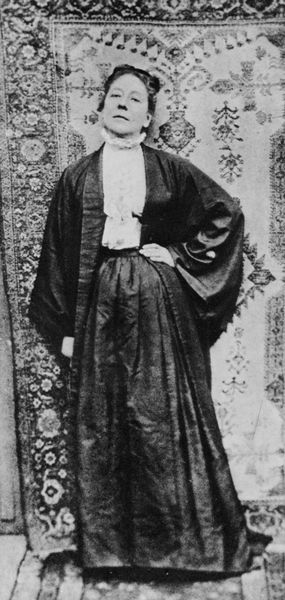
Titel: Madame Howland
Künstler: Antoine Degas
Institution: Sammlung Madame Joxe
Schlagwörter: dunkel, fuß, hand, kopf, körper, schatten, umhang, weiß, ausschnitt, blumen, busen, frau, frisur, geste, grau, haar, hell, hintergrund, holz, hut, jahrhundertwende, kleid, kleider, licht, mund, nase, raum, schwarz, stirn, stützen, zimmer, blick, dame, gürtel, tuch, haube, muster, ornament, rock, teppich, alt, jacke, kappe, mütze, wand, arm, arme, augen, bluse, falten, gesicht, kleidung, kragen, lang, mensch, stehen, ärmel, bildnis, halskrause, hände, innenraum, portrait, porträt, schauen, vorhang, boden, auge, gewand, haare, mantel, pose, stehend, stoff, saum, person, frontal, kinn, lippen, ohren, seide, beine, taille, bein, dutt, füße, wangen, parkett, schuhe, dielen, falte, diele, gobelin, holzboden, wandteppich, ernst, streng, floral, ornamente, atelier, draperie, teppichmuster, stuck, überwurf, rüschen, aufstützen, stola, kokett, foto, fotografie, photographie, wände, posen, hängen, stolz, orient, tageslicht, schwarz weiss, wei0, kittel, posieren, dielenboden, photo, ganzfigur, arrogant, eitel, beugen, porrait, geblümt, eitelkeit, hüfte, portr, fotographie, selbstbewusst, kanten, gewebt, perser, aufnahme, fot, bund, perserteppich, kunstlicht, aufschauen, hochgeschlossen, schärfe, händ, scharzweiss, faltenroch, gummiband, phtot, resulut, wandtepich, frai, 19. jahrhundert, 18.jahrhundert, dudd, aufgestütt